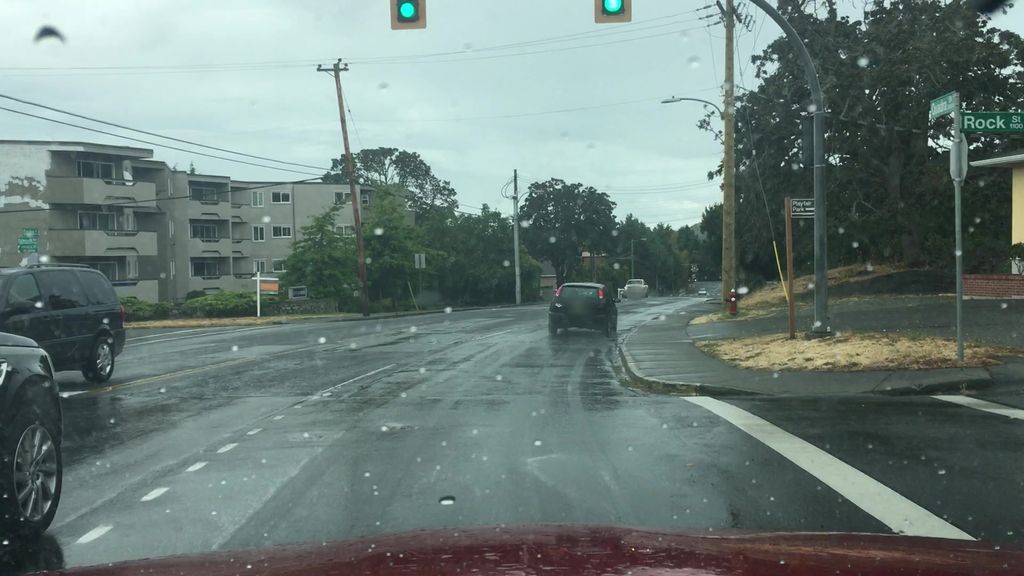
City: victoria